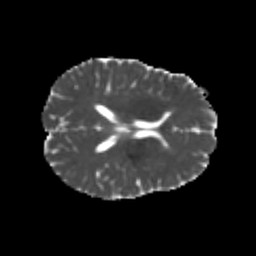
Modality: MD
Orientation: axial
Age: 26
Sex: female
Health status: healthy
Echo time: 0.074 s